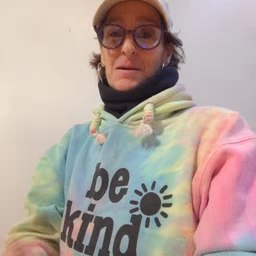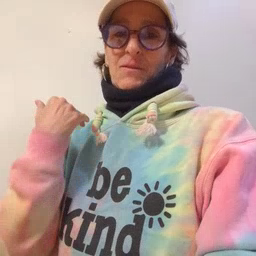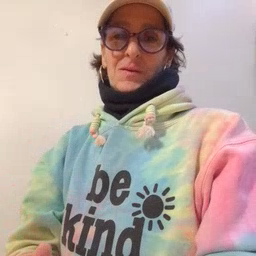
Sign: before